Question: I have a problem with totalizer from my report. In the footer from each page I need to print the sum of the records (subtotalizer), but when a page break occurs, because the historical field is very large and does not fit on this page, the sum is added with the value from next record, that will print in next page. This is wrong, should be added only the value printed on this page (records 1 - 4). I has fixed the property "Prevent" in band "detail", to print only records that fit on the page, but occurs this problem. Someone could give me a hint? I am using groups to automatically calculate the values.
Using: IReport 5.5
Report: <URL>

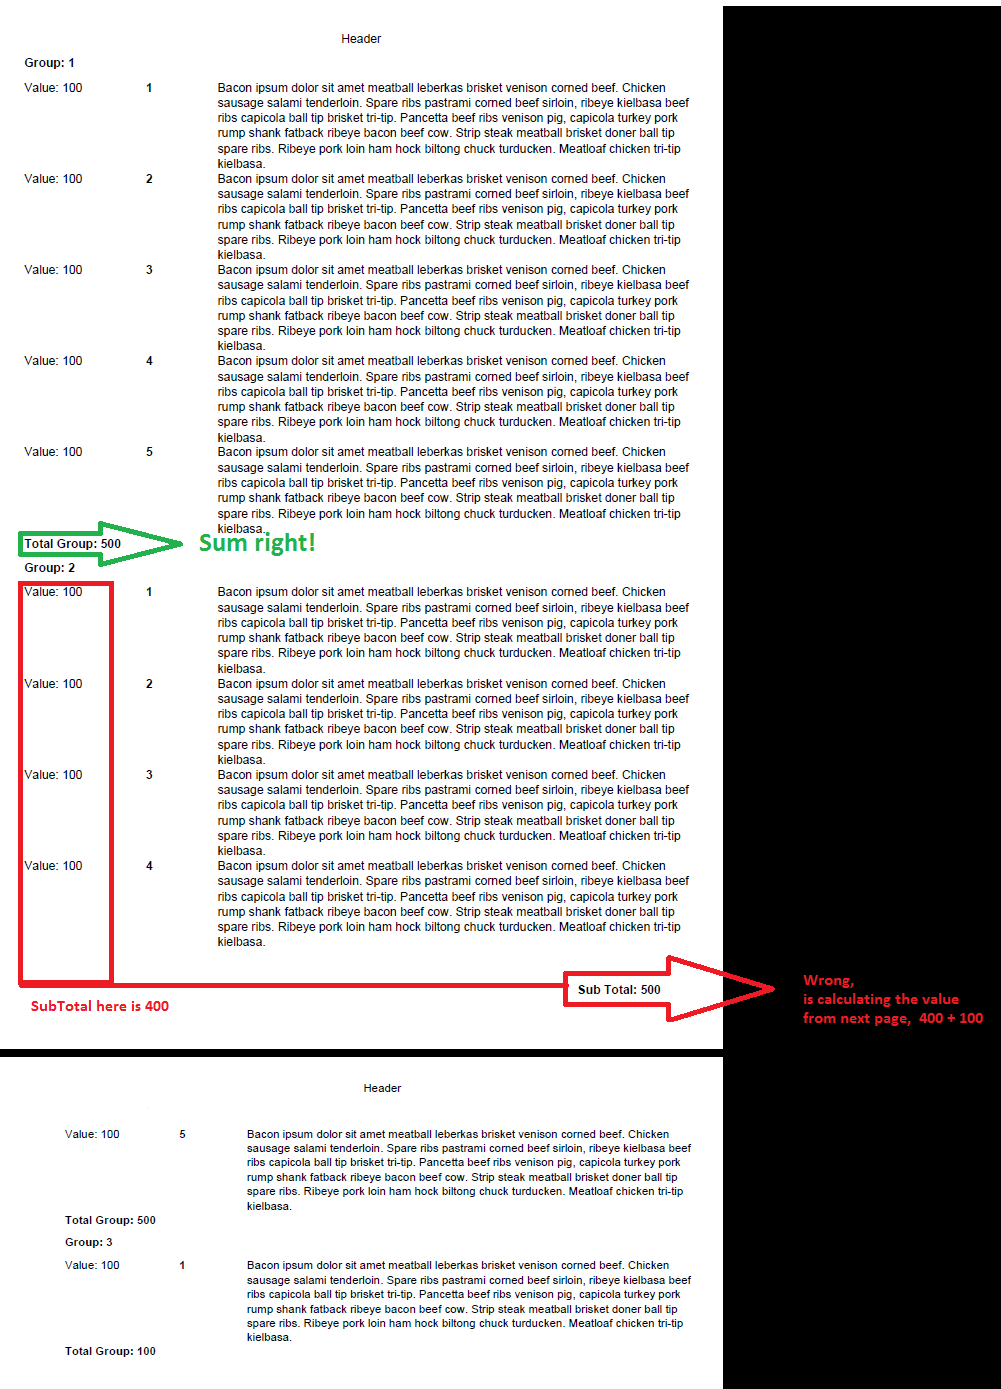
Answer: The problem ocurrs when the field text overflow, Adelar's fixed property "Prevent" in detail band